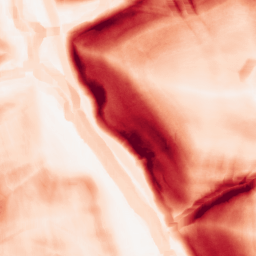
Category: morphological
Decomposition family: morphological_square
Decomposition parameters: operation: gradient
size: 10
Upsampling method: edge_directed
Upsampling parameters: scale: 4
Upsampling scale: 4